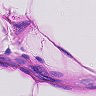
Metastatic tissue present: no